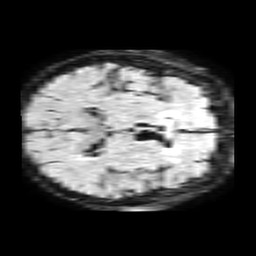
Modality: FLAIR
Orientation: axial
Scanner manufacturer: philips
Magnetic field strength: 1.5 T
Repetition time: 6 s
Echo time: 0.1031 s